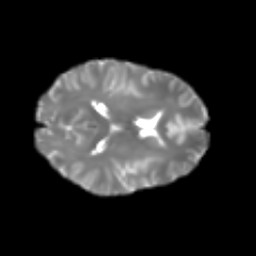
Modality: T2w
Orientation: axial
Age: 20
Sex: female
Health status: healthy